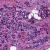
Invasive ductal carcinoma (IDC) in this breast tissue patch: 0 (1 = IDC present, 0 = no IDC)